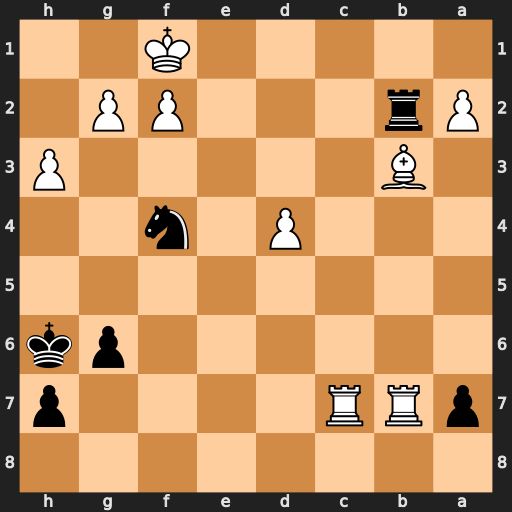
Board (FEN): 8/pRR4p/6pk/8/3P1n2/1B5P/Pr3PP1/5K2
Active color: b
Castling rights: -
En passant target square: -
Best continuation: Rb1+ Rc1 Rxc1+ Bd1 Rxd1#